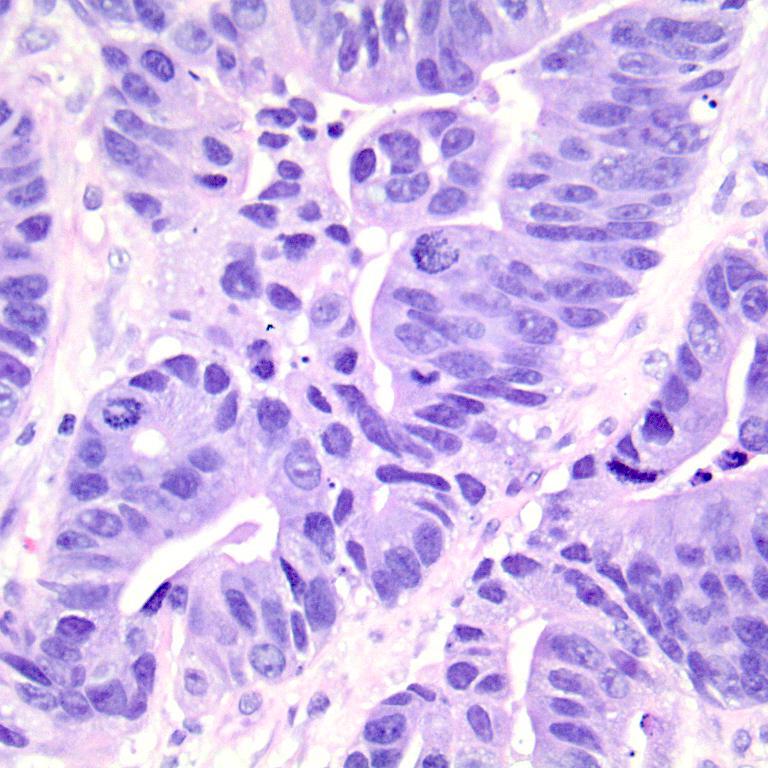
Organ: colon
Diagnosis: adenocarcinomas